Question: Trying to build a dynamic grid with my json store, but for some reason there's a range constraint and I guess it's part of the dgrid/store implementation, but I should scroll down my grid and get more result from the example at dgrid site.

I'll put some code in here. First, I tried to be very modular in my code, so I have a file that gets my store (content.js), a file that build my grid (gridlayout.js) and main.js (create my instance and pass my store).
'''
define([
"dojo/_base/xhr",
"dojo/store/Memory",
"dojo/store/JsonRest",
"dojo/store/Cache"
],
function(
xhr,
Memory,
JsonRest,
Cache
){
var contentMemoryStore = new Memory();
var contentJsonRestStore = new JsonRest({target: "http://dev.mpact.tv:30087/rest/contenus/"});
contentStore = new Cache(contentJsonRestStore, contentMemoryStore);
return contentStore;
});
'''
'''
define([
"dojo/_base/declare",
"dijit/_WidgetBase",
"dgrid/OnDemandGrid",
"dgrid/Keyboard",
"dgrid/Selection",
"dgrid/extensions/ColumnHider",
"dgrid/editor",
], function(
declare,
_WidgetBase,
Grid,
Keyboard,
Selection,
Hider,
editor
){
return declare([Grid, Keyboard, Selection, Hider], {
columns: {
selected: editor({
label: " ",
autoSave: true,
sortable: false
}, "checkbox"),
nom: "Name",
autodelete: "Auto-delete",
groupe_id: "Groupe ID",
global: "Global",
date: "Date",
duree: "Lenght",
description: "Description",
fichier: "Filename",
pleinecran: "Fullscreen",
repertoire: "Folder",
taille: "Size",
expiration: "Expired",
id: "id",
catergorie: "Category",
brouillon: "Example"
},
});
});
'''
and my :
'''
var gridLayout = new GridLayout({}, "placeholder");
gridLayout.set("store", contentStore);
'''
So far, I just 25 result and if I scroll down, I don't get the rest of my items.
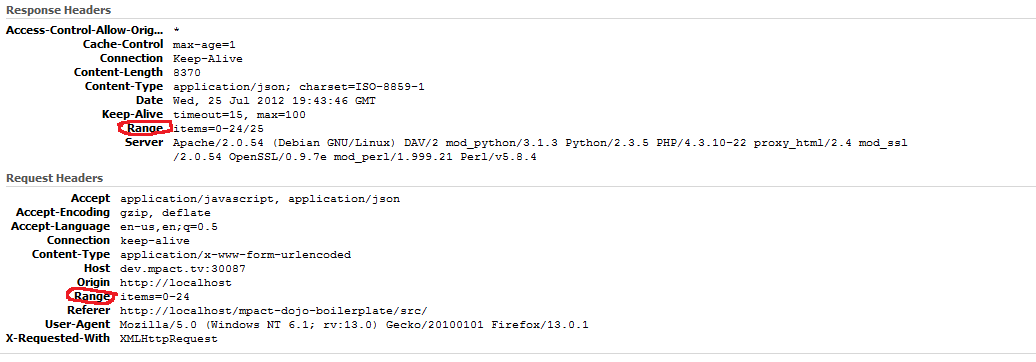
Answer: The answer in your browser shows items 0-24/25. That means the total number of items server side is 25. Hence the grid won't try to fetch more than that.
If it were returning 0-24/1000, then there would be multiple calls when you would scroll.
So I think you should check server side why it only returns 25 as number of items.
Check this: <URL>